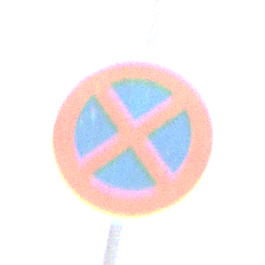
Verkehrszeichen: AbsolutesHalteverbot
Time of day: Midday
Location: Outdoor (Nature)
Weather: PartlyCloudy
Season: NotSpecified
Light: Natural